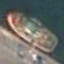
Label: Towing_vessel